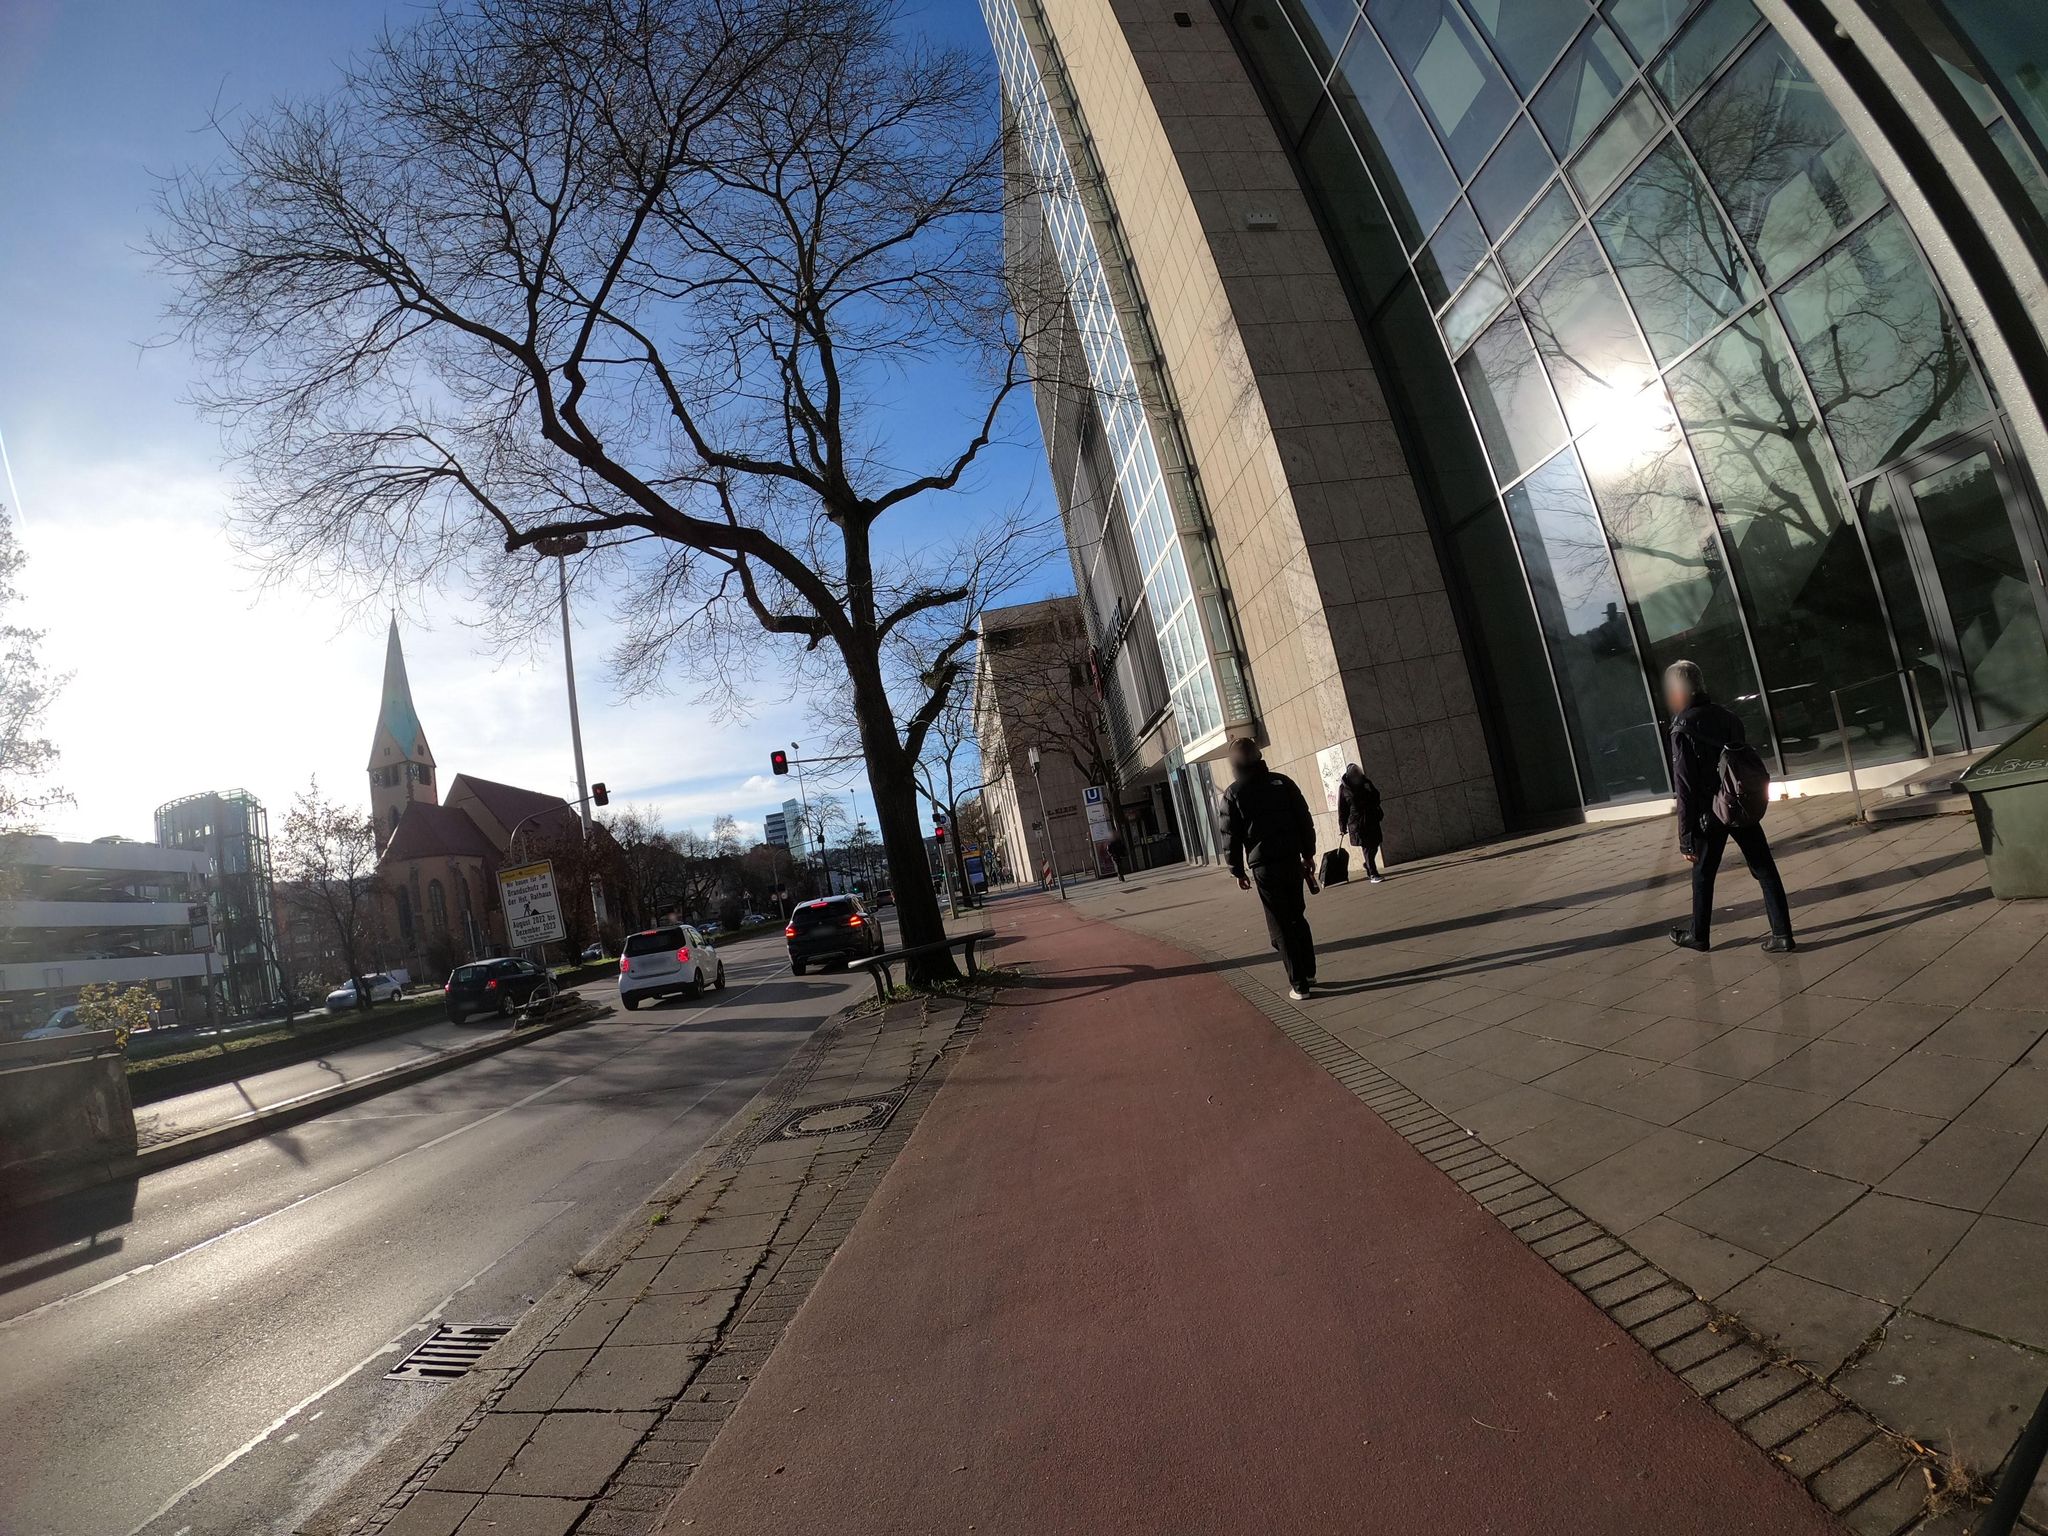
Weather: clear
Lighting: day
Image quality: good
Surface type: cycling surface
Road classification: primary_link
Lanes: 2
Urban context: urban centre
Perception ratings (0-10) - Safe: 4.17, Lively: 7.06, Beautiful: 6.18, Boring: 6.92, Depressing: 3.6, Wealthy: 8.53